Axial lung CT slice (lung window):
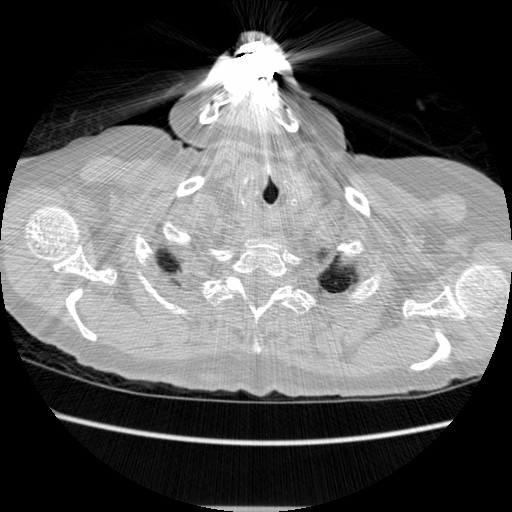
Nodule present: no